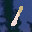
Label: 1